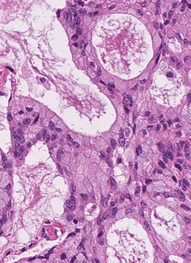
Tumor epithelial tissue: yes
Tumor-associated stroma tissue: no
Normal tissue: no